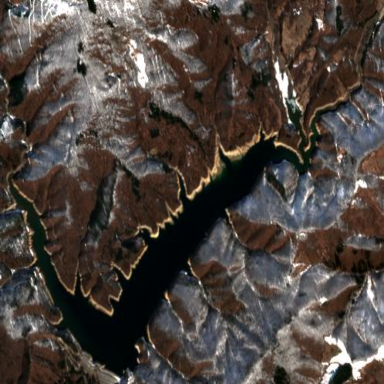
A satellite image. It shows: Beautiful lake surrounded by natural water.